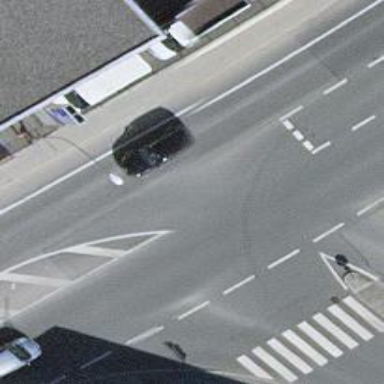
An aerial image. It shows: Road with traffic signals.